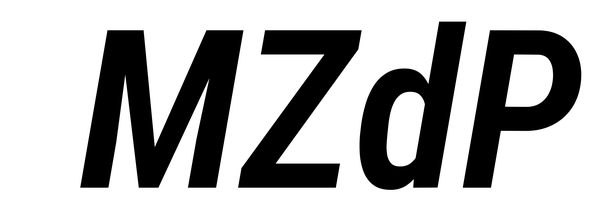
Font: Roboto-Italic_Condensed_SemiBold_Italic